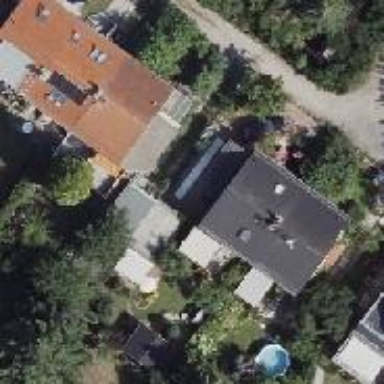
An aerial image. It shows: Semi-detached house.